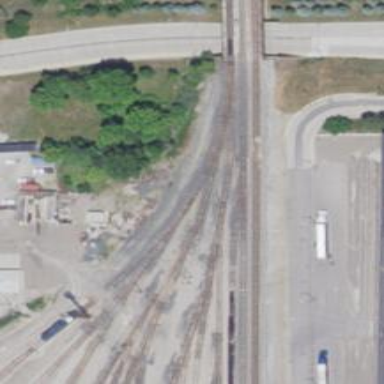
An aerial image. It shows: Railway yard.